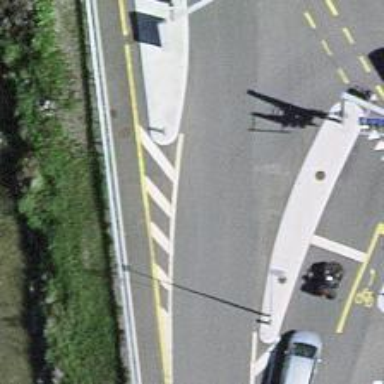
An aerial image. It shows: Secondary road with asphalt surface.